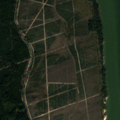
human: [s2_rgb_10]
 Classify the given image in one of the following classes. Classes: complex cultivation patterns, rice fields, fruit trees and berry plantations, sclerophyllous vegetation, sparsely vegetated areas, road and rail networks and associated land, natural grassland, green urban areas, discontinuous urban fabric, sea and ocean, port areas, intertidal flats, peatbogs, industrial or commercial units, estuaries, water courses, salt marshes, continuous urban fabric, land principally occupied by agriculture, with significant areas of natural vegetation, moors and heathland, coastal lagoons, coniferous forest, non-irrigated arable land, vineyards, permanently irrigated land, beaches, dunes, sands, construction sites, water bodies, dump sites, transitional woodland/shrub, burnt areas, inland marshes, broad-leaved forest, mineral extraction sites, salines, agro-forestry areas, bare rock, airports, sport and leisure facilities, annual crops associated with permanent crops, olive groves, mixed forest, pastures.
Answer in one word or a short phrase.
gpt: coniferous forest, transitional woodland/shrub, coastal lagoons